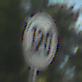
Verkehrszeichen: EndeGeschwindigkeit120
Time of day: SunriseSunset
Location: Outdoor (Suburban)
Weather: PartlyCloudy
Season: NotSpecified
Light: Natural